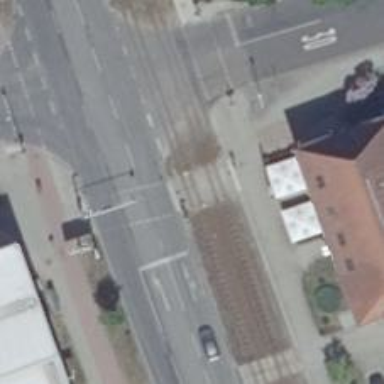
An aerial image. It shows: Uncontrolled railway crossing.